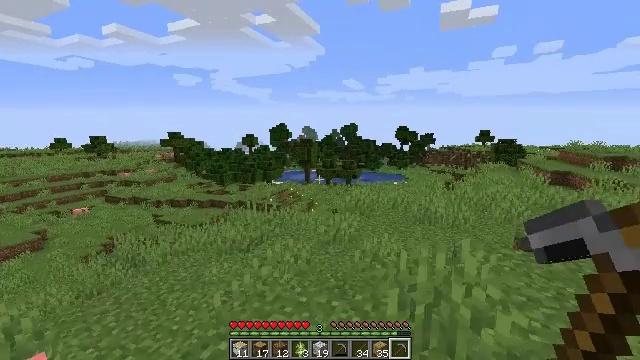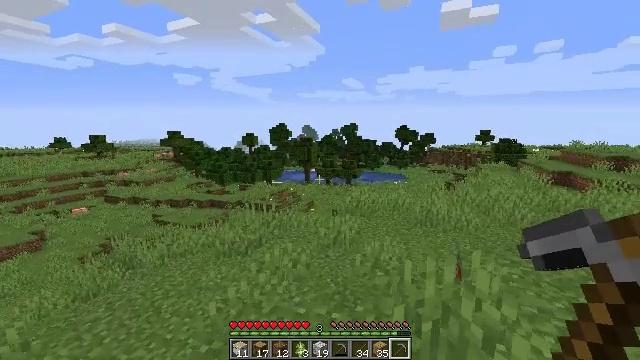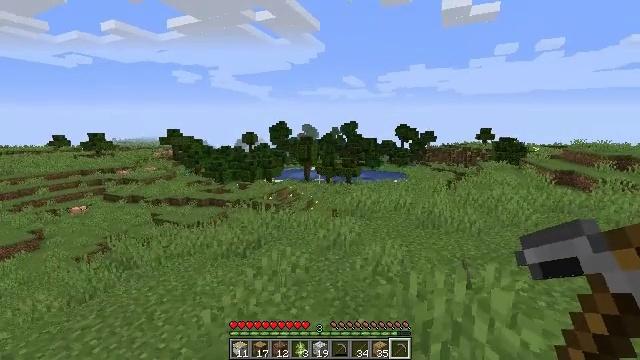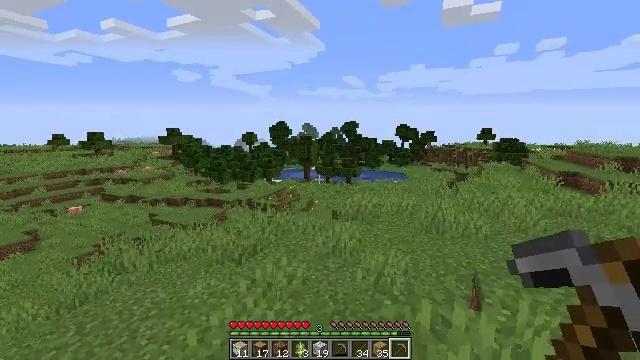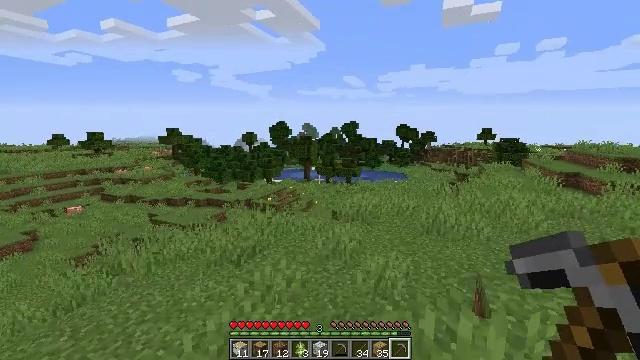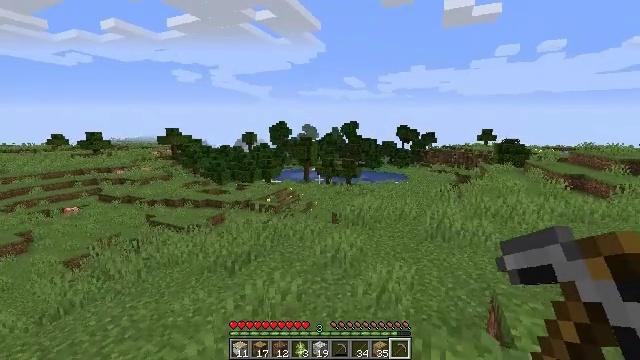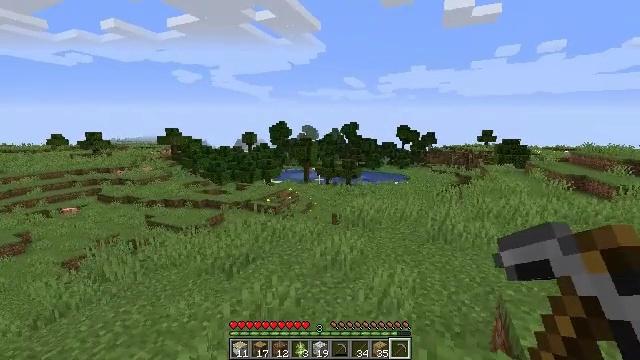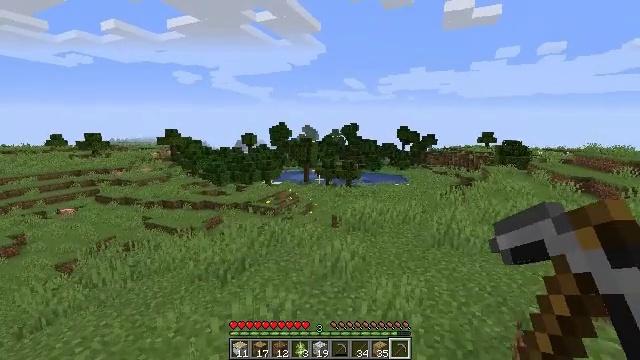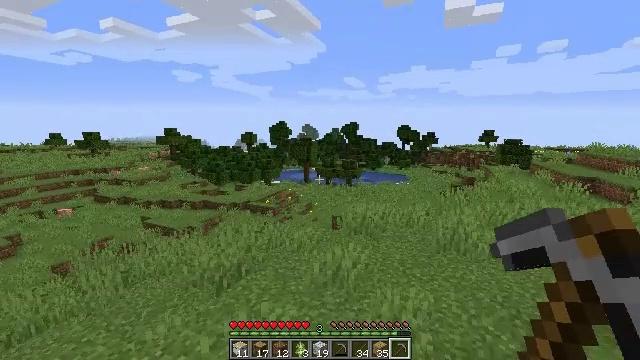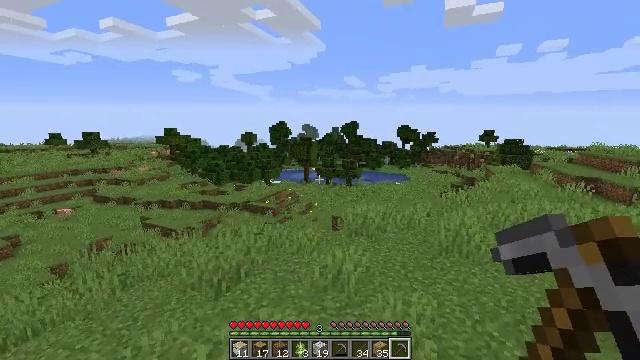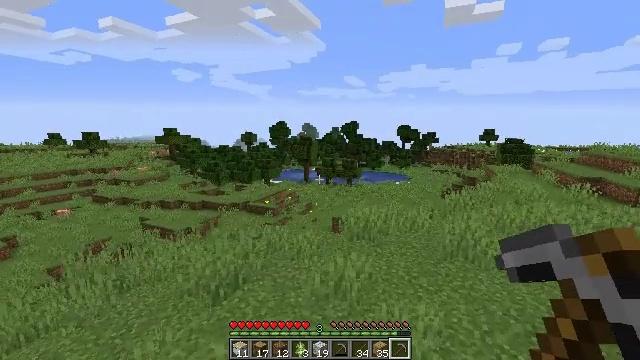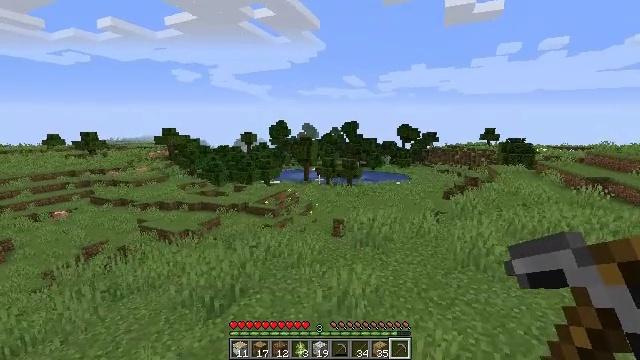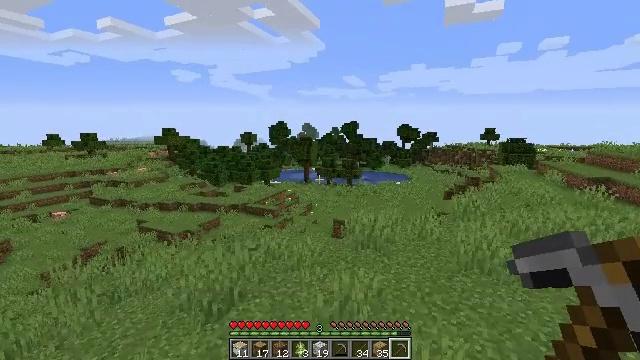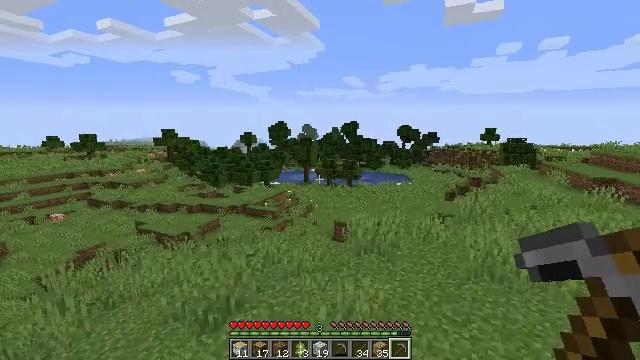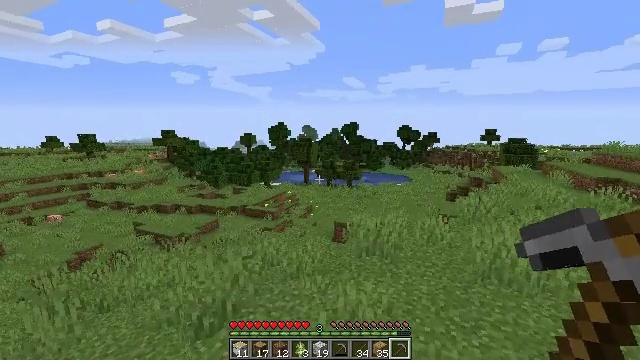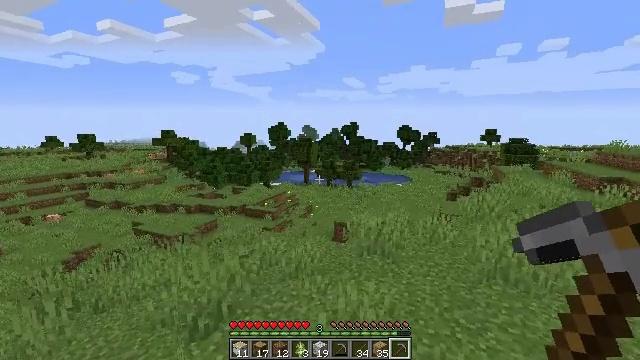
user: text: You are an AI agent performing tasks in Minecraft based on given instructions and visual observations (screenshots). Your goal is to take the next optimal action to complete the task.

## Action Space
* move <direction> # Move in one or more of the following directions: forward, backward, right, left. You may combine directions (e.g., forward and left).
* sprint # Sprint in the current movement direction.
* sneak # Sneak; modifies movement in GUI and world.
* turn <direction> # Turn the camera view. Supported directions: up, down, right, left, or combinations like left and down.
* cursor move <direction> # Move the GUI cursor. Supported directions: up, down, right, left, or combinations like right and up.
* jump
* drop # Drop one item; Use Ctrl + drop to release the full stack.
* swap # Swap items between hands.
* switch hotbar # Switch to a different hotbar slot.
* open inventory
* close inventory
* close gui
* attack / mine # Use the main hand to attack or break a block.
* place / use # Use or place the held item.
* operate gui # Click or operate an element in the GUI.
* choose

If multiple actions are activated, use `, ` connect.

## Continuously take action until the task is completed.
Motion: motion action
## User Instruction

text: Gather azure bluet from the ground.
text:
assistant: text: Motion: move forward
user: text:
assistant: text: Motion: move forward
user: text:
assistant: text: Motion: move forward
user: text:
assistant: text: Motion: move forward
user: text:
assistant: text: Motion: move forward
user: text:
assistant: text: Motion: move forward
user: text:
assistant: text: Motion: move forward
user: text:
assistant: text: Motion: move forward
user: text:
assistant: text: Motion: move forward
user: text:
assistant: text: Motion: move forward
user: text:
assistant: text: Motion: move forward
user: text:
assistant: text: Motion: move forward
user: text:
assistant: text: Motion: move forward
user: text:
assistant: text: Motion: move forward
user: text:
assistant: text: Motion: move forward
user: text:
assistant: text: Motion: move forward
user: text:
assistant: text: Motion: move forward
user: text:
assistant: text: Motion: move forward
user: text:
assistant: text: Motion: move forward
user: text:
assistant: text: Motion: move forward
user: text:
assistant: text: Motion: move forward, turn down
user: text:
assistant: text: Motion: move forward and move right, turn down
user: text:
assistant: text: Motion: move forward and move right
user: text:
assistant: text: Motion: move forward and move right
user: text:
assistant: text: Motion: move forward and move right
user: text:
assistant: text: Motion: move forward and move right
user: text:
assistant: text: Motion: move forward and move right
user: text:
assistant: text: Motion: move forward and move right
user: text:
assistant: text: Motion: move forward and move right, turn down
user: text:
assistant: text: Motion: move forward and move right